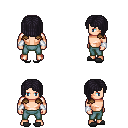
a pixel art fantasy rpg character, male body template, human, light skin, leather shoulder armor, teal pants, raven pageboy hairstyle, white cloth bracers, gray slippers, four views (front, back, left, right), 2x2 character sprite sheet, small pixel art, hard edges, no anti-aliasing